Question: i want to get data that's loaded in my PHP file in javascript.
This is what I do:
'''
$("#submit").click(function() {
// GET VALUE OF APPID
var appid = $("#appid").val()
// GET JSON FROM PHP SCRIPT
$.ajax({
type: 'GET',
url: '../loadjson.php',
data: {
'appid': appid
},
success: function (data) {
alert('success');
},
error: function(jqXHR,error, errorThrown) {
if(jqXHR.status&&jqXHR.status==400){
alert(jqXHR.responseText);
}else{
alert("Something went wrong");
}
}
});
});
'''
When I click a button I get the value of a textbox and call ajax function.
my javascript file is located in root/js/file.js and my php file in root/loadjson.php
My PHP file:
'''
<?php
if(isset($_POST['appid']) && !empty($_POST['appid'])) {
$appid = $_POST['appid'];
}
$json_url ='http://api.url.com/api/gateway/call/1.4/getApp?appid=' . $appid;
$ch = curl_init($json_url);
curl_setopt($ch, CURLOPT_RETURNTRANSFER, true);
$str = curl_exec($ch);
curl_close($ch);
$data = json_decode($str);
$array = $data;
$object = $array->app[0];
echo $object;
'''
?>
The problem is I get always an alert box with "Something went wrong" but I can't find the solution. Does someone see my fault?
I get this:

jsfiddle: <URL>
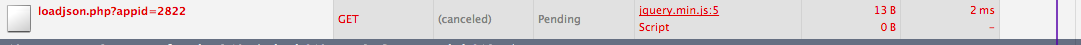
Answer: > You are not preventing your form submission, you are using form and
input button submit type. So, while you clicking on that button your
form being submit. So, first you stop your form submission in your
ajax code.Second thing is that you are using method get in your ajax code and
trying to get values by 'POST' in your php code. So, kindly use $_GET
or change ajax code type: 'POST'Third thing is that your url is invalid you should use
url:'loadjson.php'
here I am sharing code:
'''
//Ajax code
$(function () {
$("#submit").click(function (e) {
// stop form submission first
e.preventDefault();
// GET VALUE OF APPID
var appid = $("#appid").val()
// GET JSON FROM PHP SCRIPT
$.ajax({
type : 'POST',
url : 'loadjson.php',
data: {'appid':appid},
success : function (d) {
alert(d);
},
error : errorHandler
});
});
});
function errorHandler(jqXHR, exception) {
if (jqXHR.status === 0) {
alert('Not connect.
Verify Network.');
} else if (jqXHR.status == 404) {
alert('Requested page not found. [404]');
} else if (jqXHR.status == 500) {
alert('Internal Server Error [500].');
} else if (exception === 'parsererror') {
alert('Requested JSON parse failed.');
} else if (exception === 'timeout') {
alert('Time out error.');
} else if (exception === 'abort') {
alert('Ajax request aborted.');
} else {
alert('Uncaught Error.
' + jqXHR.responseText);
}
}
'''
Hope, you understand where you were wrong :)